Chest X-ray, AP view. Patient: 6 years old, sex F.
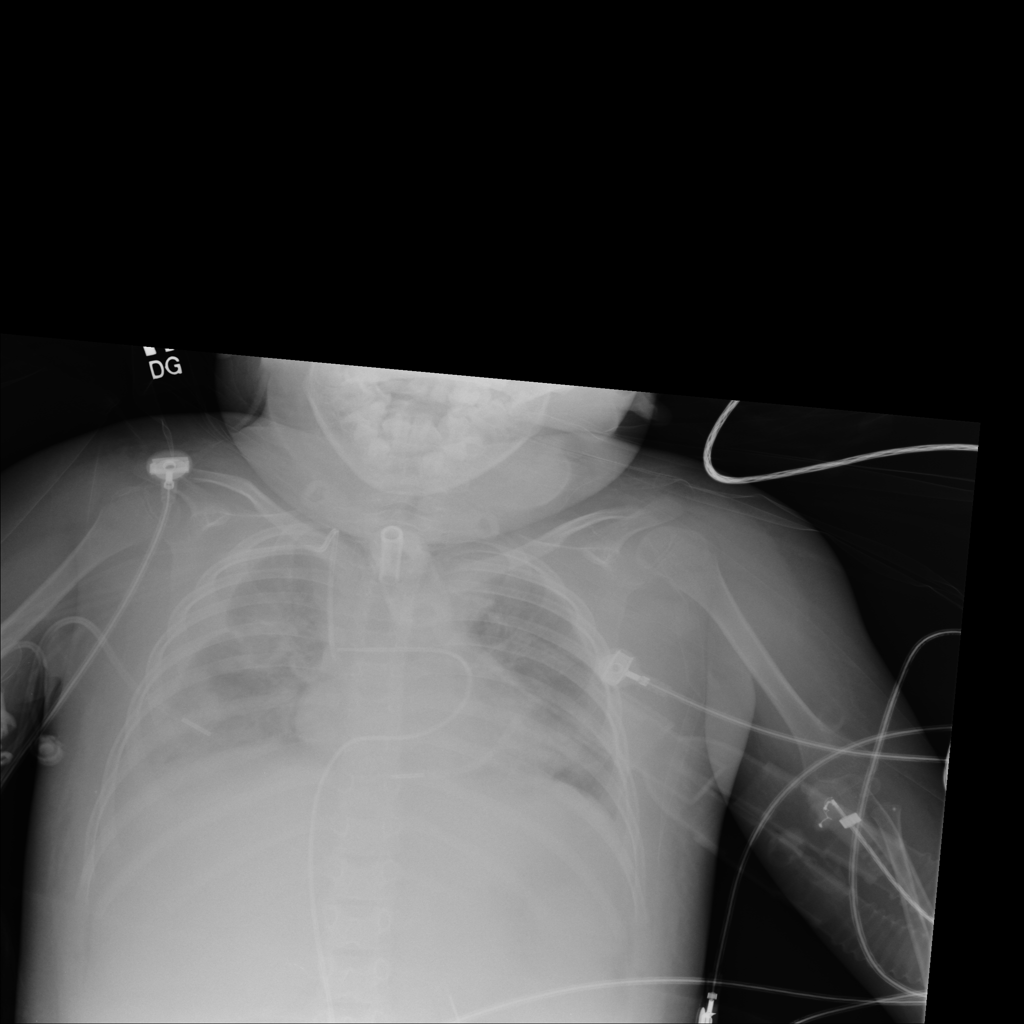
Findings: No Finding